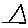
Label: triangle